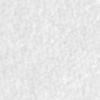
Label: no_change